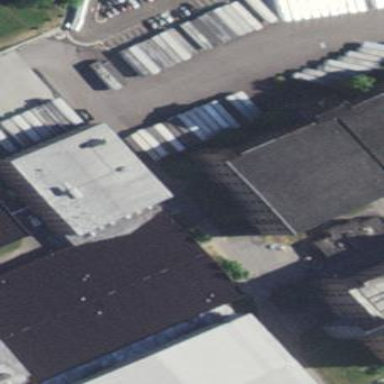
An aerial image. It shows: Part of building.